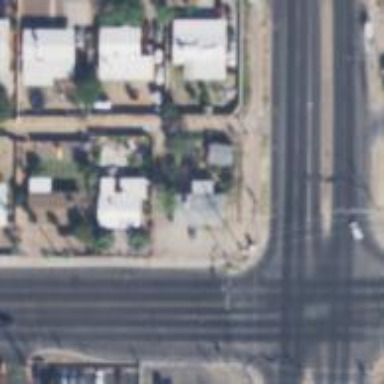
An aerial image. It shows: Power pole.